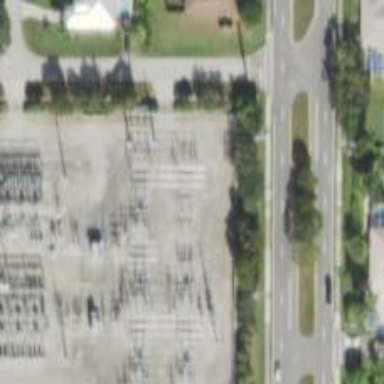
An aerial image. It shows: Switch for power supply.